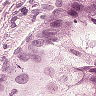
Metastatic tissue present: yes